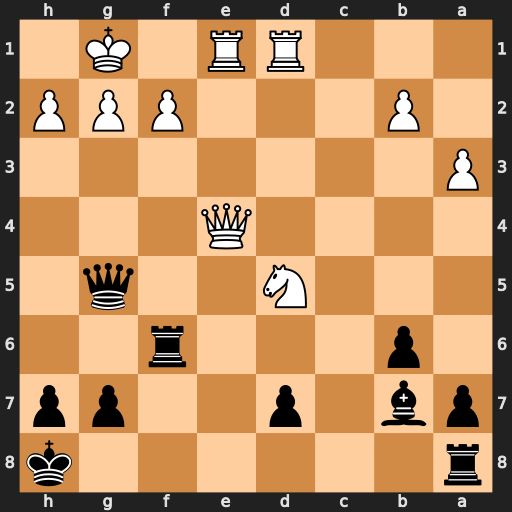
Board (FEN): r6k/pb1p2pp/1p3r2/3N2q1/4Q3/P7/1P3PPP/3RR1K1
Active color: b
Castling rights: -
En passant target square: -
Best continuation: Re6 Qxe6 dxe6